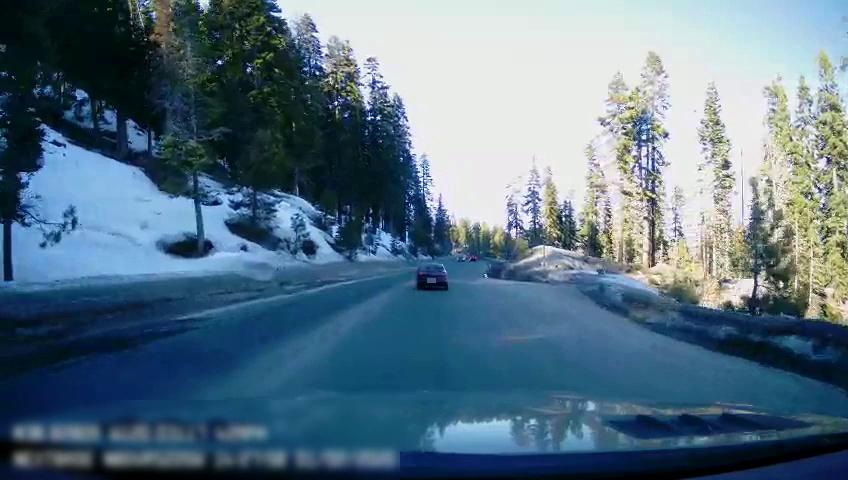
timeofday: Day
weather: Sunny
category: Drivable Space
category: Vehicles | Car
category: Lanes | Opposite Lane
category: Lanes | Opposite Lane
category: Lanes | Current Lane